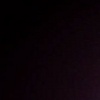
Label: space